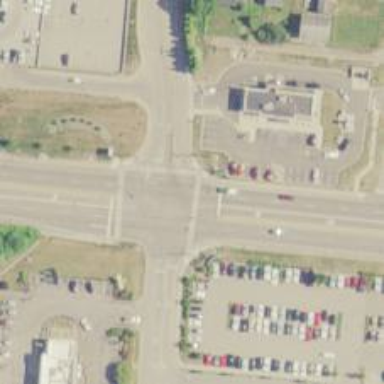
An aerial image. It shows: Marked road crossing.